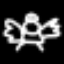
Label: angel